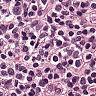
Metastatic tissue present: no